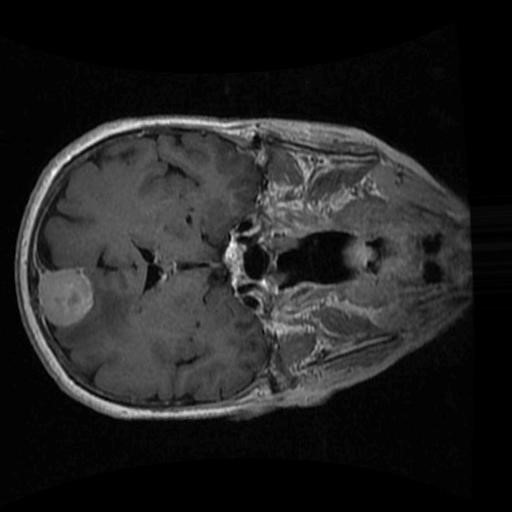
Label: brain_menin